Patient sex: F
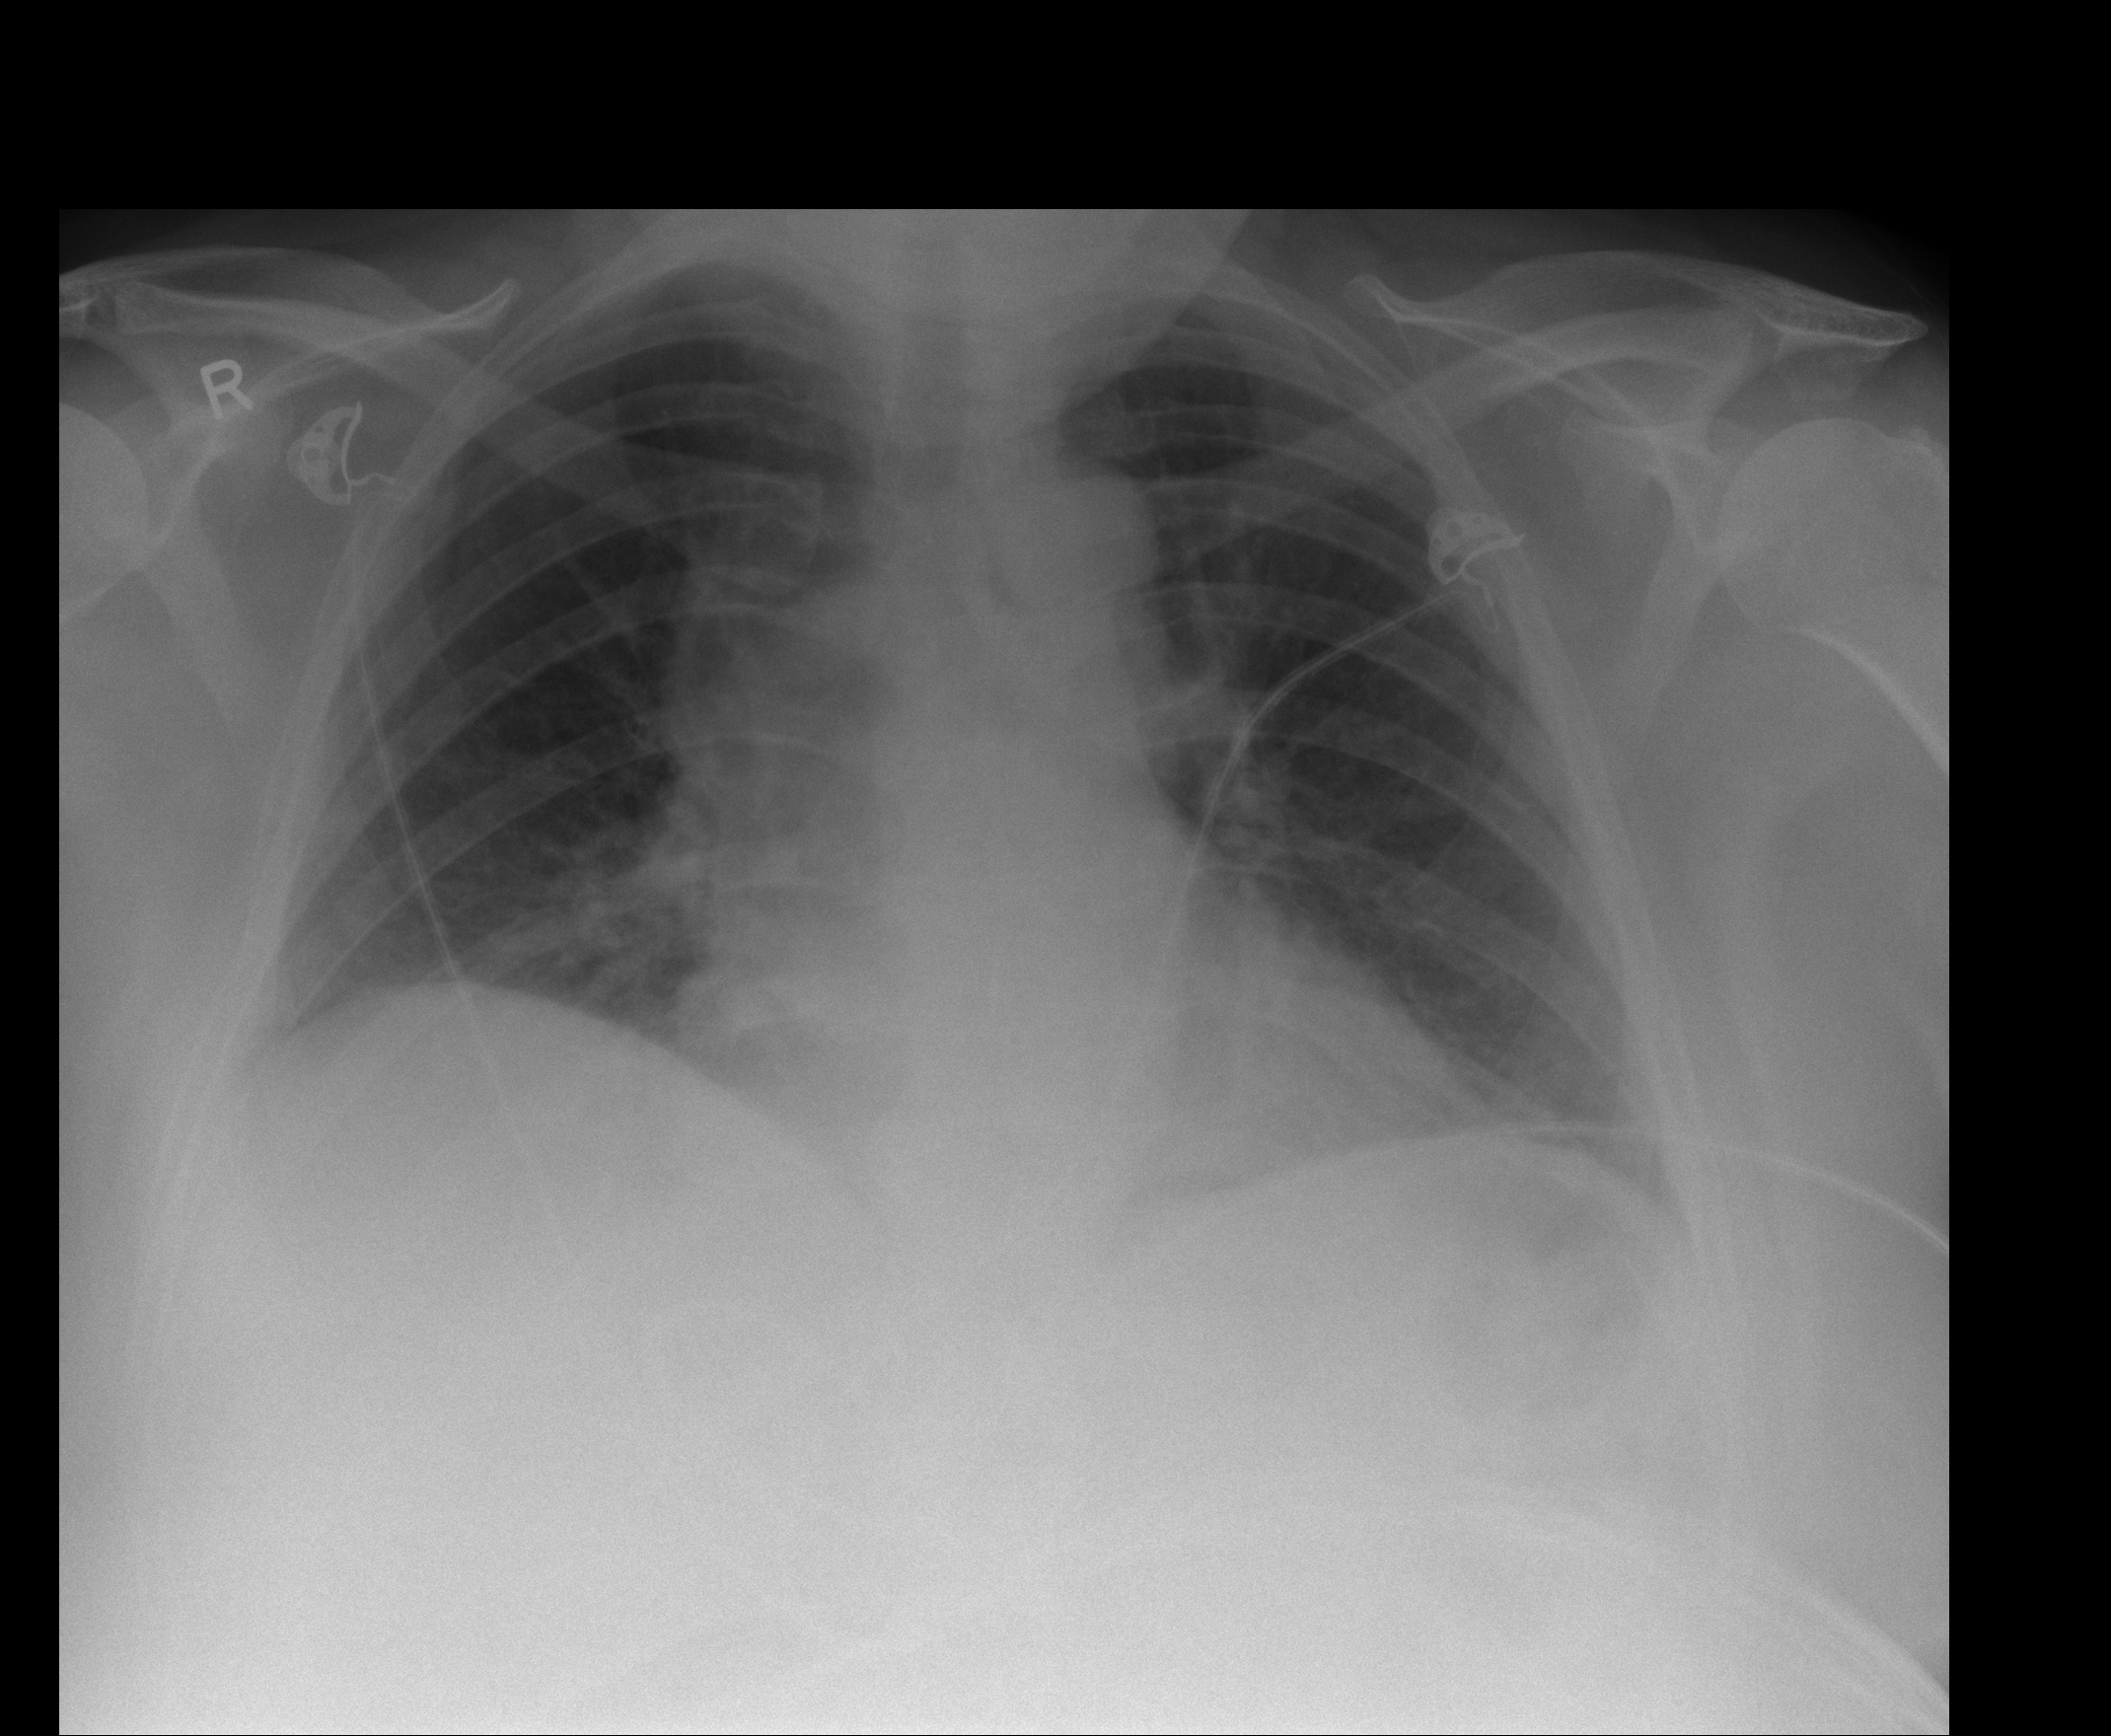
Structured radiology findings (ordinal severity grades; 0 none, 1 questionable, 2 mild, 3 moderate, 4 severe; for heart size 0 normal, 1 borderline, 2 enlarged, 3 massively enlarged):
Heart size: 0
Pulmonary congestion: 0
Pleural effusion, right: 0
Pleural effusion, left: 0
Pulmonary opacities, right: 0
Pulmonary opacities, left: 0
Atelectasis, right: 1
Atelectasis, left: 1